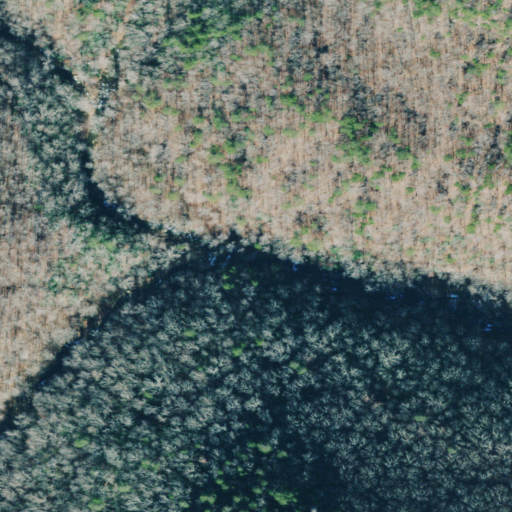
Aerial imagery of valley in Georgia named Gayton Gulf containing deciduous forest, mixed forest, evergreen forest, and open development